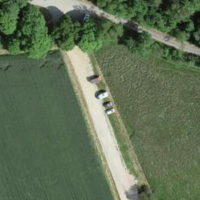
EUNIS habitat code: 52
Species observed at this site:
Prunus spinosa
Polydrusus formosus